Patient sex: M
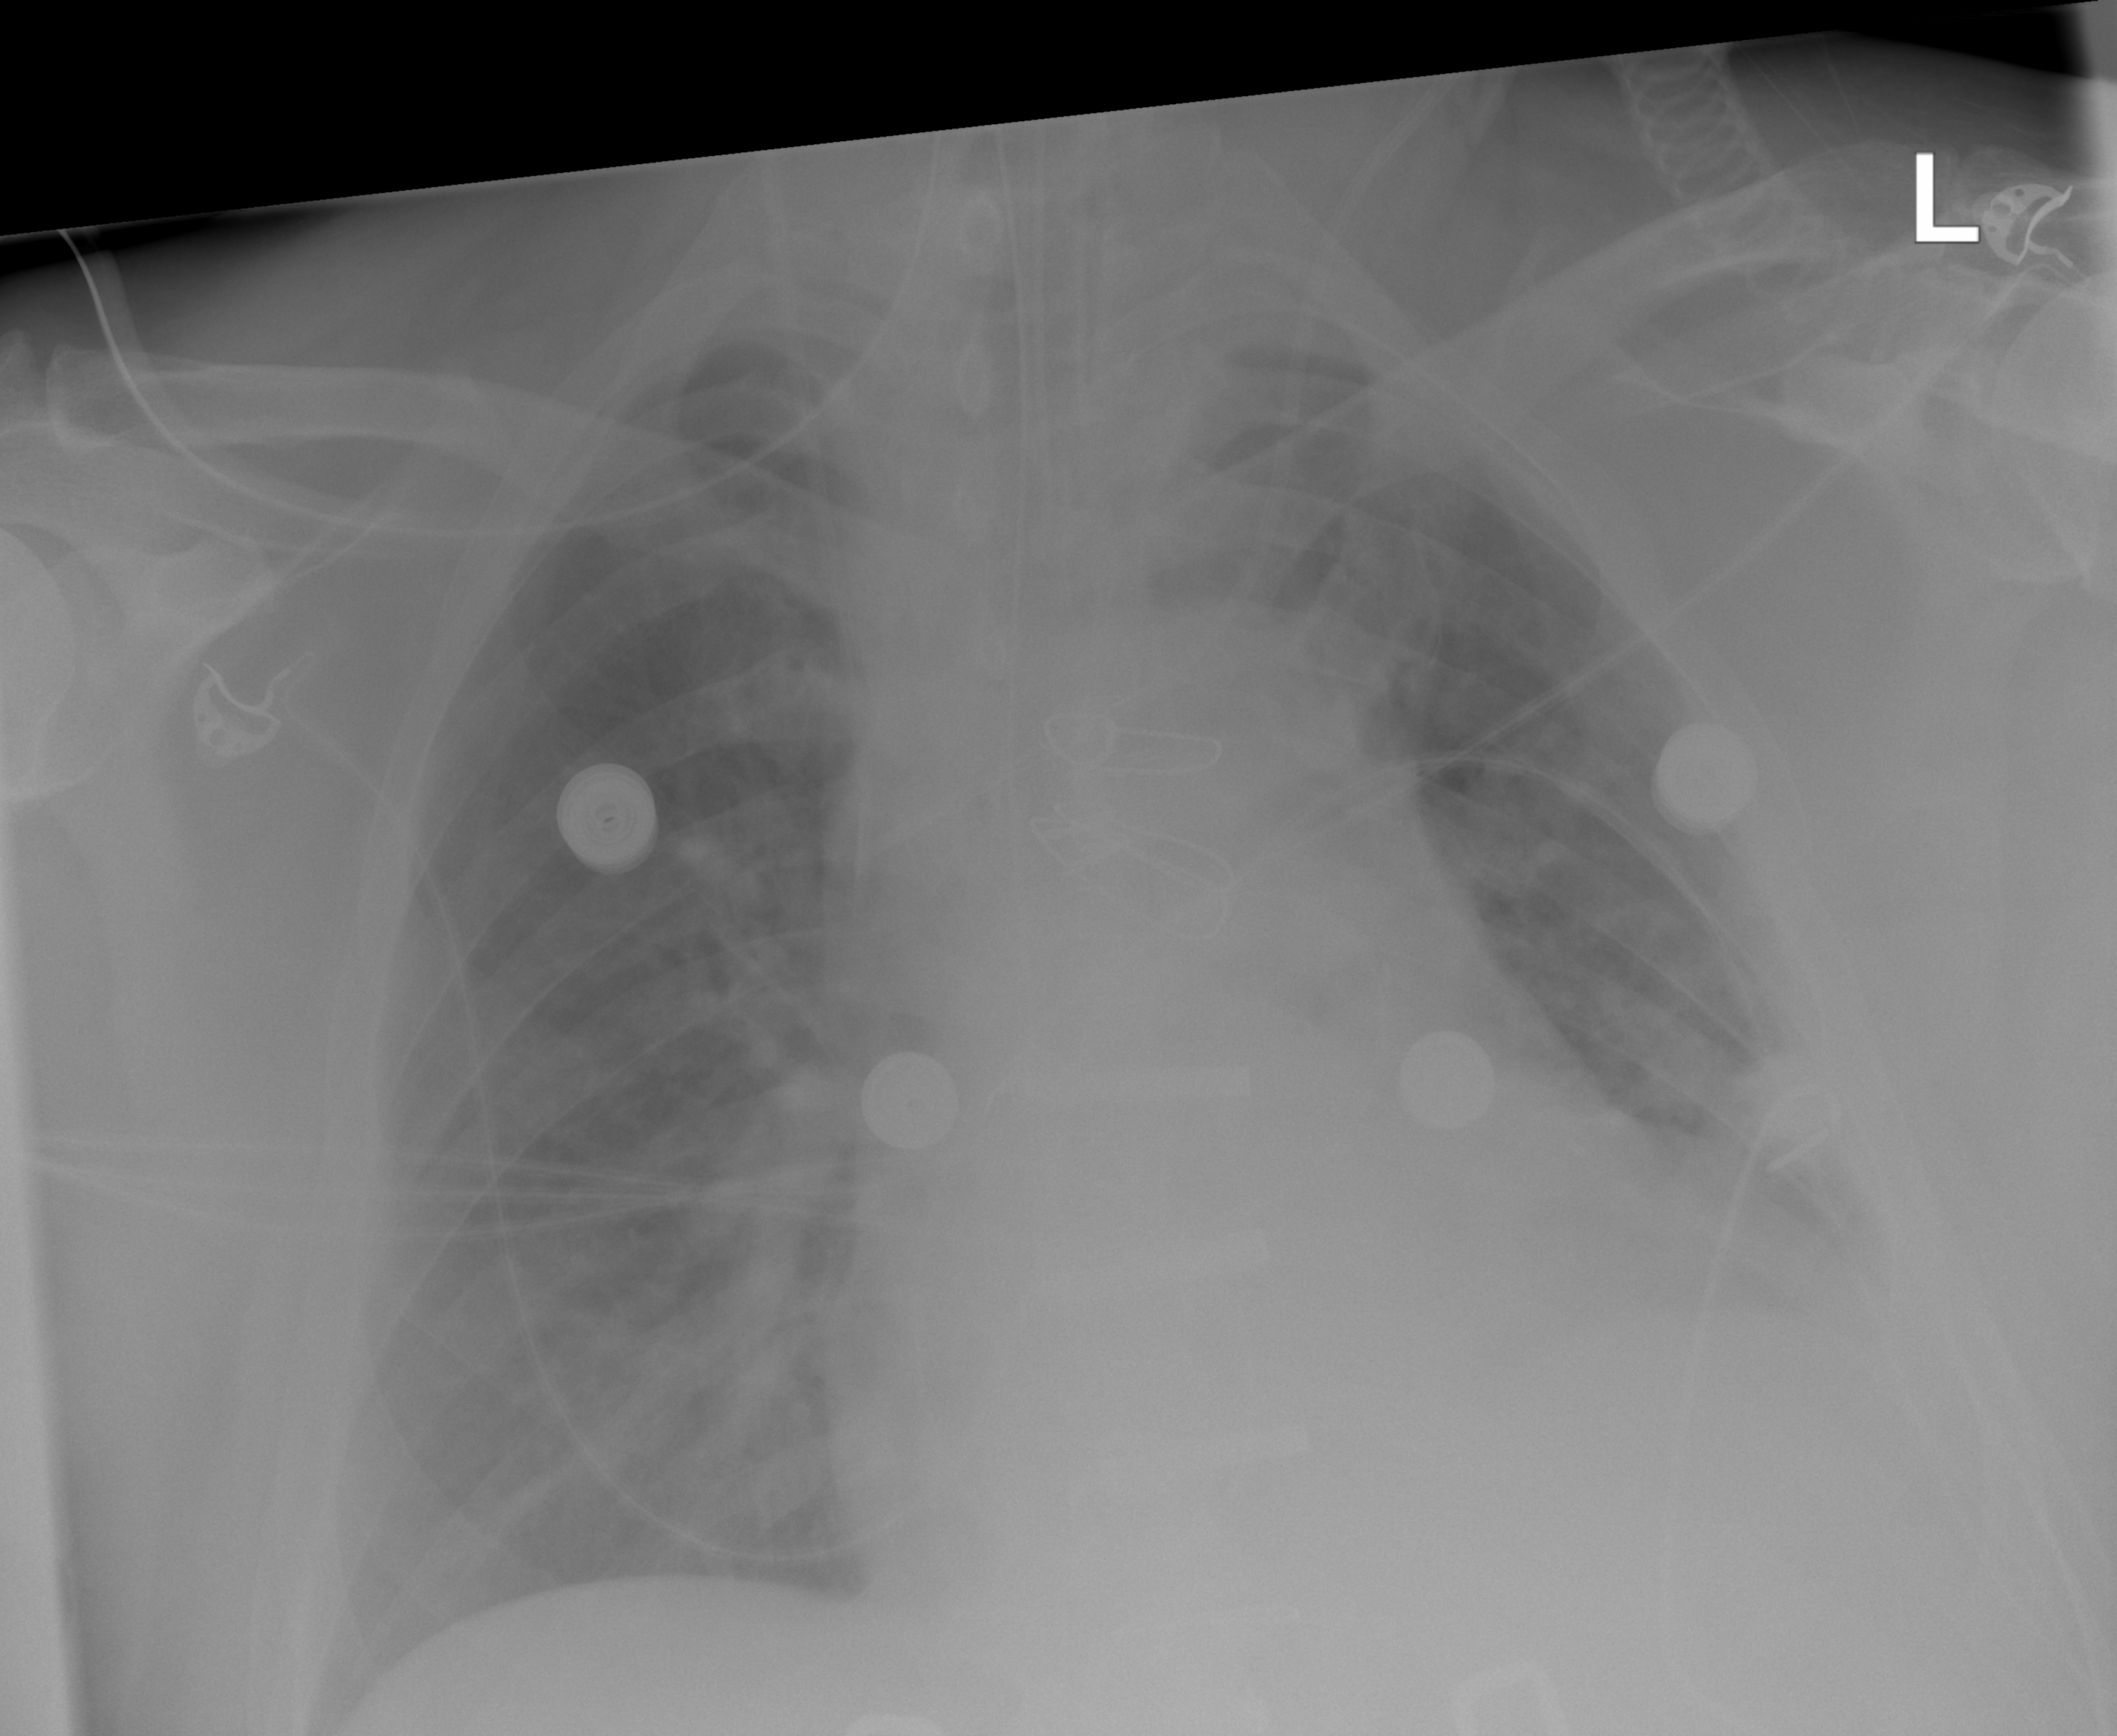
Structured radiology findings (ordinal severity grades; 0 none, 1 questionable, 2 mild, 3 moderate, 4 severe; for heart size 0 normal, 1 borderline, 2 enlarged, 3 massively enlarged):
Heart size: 0
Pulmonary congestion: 0
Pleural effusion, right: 0
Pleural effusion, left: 2
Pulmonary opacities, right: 0
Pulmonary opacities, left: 0
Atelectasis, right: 2
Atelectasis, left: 2